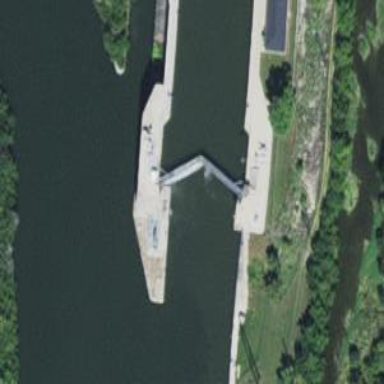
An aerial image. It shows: Lock gate along waterway.